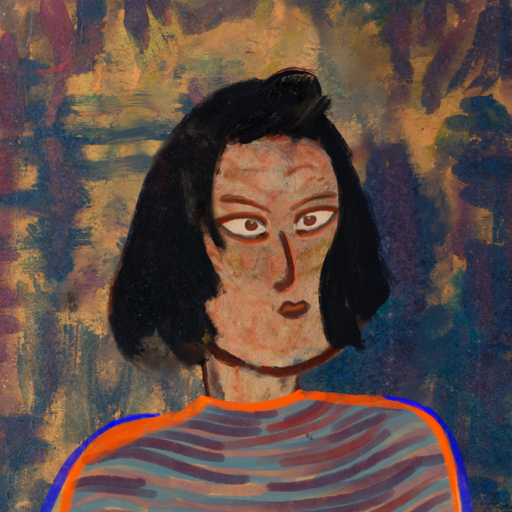
Background: InTheSun, Head And Neck Side: Orphan, Face Side: Roy_Bahadur, Bust: Experience, Hair Side: Mosgoul, Head Accessory: Blank, Second Necklace: Blank, Necklace: Blank, Baby: Blank